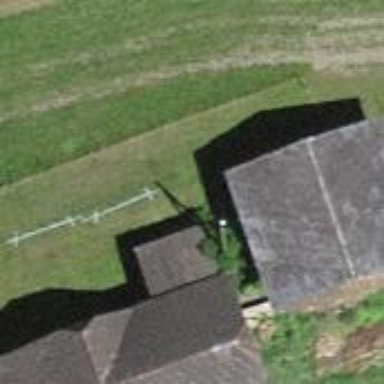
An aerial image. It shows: Rural barn.